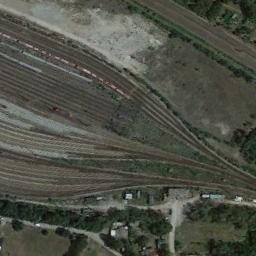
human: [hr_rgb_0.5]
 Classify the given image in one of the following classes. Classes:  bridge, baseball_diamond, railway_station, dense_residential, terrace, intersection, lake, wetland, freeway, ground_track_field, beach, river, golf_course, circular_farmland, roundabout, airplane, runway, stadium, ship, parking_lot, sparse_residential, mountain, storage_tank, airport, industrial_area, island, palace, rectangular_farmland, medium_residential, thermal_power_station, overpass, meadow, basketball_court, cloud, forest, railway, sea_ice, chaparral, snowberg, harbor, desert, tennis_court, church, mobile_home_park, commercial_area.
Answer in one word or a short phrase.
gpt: railway_station